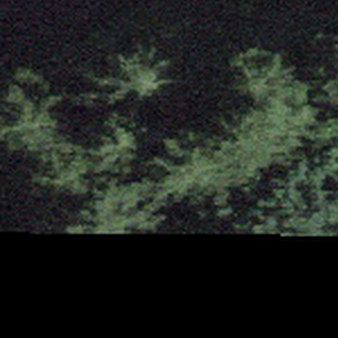
Label: other